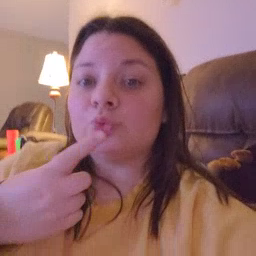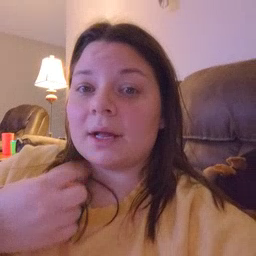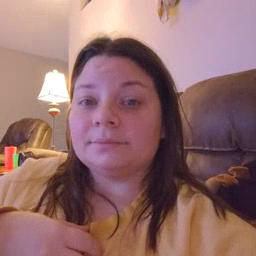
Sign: red